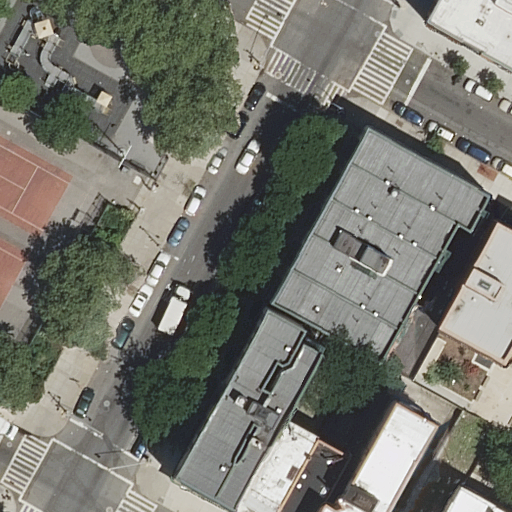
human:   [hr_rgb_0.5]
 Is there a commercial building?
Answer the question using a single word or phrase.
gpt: no

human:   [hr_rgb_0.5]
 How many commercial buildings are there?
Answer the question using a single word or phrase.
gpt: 0

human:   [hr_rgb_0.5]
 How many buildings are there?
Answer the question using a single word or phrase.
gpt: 9

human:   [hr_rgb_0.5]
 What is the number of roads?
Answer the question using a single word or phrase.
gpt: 3

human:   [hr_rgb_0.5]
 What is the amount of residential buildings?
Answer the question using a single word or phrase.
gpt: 9

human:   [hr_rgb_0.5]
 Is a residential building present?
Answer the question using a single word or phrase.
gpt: yes

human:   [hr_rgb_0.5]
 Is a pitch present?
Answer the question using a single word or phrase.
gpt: yes

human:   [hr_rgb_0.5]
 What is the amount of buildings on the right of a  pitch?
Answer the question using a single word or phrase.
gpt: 9

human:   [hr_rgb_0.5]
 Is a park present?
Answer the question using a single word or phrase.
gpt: yes

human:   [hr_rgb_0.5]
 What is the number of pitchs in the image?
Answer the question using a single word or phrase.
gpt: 2

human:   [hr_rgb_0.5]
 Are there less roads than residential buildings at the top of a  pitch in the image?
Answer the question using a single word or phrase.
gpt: no

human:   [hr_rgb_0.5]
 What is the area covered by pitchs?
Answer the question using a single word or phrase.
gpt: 681m2

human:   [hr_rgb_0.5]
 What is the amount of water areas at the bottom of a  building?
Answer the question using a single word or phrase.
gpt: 0

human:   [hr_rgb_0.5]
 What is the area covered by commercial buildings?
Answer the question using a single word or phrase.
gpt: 0m2

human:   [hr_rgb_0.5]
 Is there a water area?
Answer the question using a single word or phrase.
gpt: no

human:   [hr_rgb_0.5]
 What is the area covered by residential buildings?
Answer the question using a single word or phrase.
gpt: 2936m2

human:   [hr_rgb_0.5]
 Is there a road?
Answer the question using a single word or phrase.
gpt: yes

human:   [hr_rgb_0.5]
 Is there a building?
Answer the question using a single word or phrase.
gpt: yes

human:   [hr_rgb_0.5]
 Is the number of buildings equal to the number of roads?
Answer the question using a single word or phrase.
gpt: no

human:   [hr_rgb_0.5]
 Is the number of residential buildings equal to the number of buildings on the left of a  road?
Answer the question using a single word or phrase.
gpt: no

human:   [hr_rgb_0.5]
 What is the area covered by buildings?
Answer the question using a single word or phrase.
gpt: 2936m2

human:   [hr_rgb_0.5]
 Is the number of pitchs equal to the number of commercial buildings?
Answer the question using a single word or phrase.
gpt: no

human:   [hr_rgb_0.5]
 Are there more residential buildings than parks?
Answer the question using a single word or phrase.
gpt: yes

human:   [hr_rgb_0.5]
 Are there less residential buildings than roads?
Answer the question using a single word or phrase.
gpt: no

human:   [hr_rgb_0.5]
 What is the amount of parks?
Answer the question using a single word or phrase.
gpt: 1

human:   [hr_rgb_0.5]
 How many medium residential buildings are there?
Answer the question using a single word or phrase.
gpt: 3

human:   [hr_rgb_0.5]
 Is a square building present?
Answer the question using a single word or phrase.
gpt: no

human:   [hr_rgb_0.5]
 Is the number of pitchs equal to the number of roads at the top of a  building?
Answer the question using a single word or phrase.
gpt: no

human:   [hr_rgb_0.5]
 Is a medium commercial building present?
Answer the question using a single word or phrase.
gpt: no

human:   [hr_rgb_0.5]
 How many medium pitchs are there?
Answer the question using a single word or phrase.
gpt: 2

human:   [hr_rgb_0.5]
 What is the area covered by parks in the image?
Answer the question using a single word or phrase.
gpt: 307m2

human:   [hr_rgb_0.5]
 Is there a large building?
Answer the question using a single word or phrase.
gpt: yes

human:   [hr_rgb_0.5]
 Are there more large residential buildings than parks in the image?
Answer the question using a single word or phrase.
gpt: yes

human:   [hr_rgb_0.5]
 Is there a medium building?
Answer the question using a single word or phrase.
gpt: yes

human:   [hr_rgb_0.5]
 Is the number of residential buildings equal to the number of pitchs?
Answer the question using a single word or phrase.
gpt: no

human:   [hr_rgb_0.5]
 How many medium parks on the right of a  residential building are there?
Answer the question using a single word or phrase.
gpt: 0

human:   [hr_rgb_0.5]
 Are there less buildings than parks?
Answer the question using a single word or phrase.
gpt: no

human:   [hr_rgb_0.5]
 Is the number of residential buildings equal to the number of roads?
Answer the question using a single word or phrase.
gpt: no

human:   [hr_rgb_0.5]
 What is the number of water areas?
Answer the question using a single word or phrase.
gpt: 0

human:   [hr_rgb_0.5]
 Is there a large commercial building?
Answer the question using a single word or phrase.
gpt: no

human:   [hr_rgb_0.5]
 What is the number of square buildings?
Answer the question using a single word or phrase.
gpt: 0

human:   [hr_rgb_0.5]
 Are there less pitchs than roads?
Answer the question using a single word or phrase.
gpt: yes

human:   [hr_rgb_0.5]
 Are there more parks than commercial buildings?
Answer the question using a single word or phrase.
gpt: yes

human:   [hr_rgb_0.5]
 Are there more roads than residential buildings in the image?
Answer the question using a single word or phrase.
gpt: no

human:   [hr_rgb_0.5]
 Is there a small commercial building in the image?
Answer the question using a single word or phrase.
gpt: no

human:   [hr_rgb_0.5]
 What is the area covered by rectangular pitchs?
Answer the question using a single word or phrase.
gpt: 681m2

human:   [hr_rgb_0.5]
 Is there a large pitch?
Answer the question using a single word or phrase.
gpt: no

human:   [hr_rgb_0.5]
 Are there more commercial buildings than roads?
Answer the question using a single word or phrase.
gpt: no

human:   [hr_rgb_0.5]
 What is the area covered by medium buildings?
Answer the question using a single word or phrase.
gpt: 805m2

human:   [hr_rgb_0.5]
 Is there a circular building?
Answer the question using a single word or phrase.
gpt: no

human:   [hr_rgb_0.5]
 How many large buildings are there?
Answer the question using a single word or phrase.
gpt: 2

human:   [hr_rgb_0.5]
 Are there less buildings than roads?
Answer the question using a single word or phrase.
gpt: no

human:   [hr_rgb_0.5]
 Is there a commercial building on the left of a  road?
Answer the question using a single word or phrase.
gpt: no

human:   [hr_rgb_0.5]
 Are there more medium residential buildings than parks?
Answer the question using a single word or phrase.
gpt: yes

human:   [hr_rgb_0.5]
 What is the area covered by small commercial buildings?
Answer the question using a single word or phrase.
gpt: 0m2

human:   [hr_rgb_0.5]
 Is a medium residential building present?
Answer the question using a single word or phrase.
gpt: yes

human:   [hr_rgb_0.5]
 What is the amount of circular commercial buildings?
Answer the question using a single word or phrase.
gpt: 0

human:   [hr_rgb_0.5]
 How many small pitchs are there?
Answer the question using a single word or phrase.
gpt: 0

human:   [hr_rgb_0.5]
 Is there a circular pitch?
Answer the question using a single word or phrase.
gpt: no

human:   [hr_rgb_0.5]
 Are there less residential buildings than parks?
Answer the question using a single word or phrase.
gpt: no

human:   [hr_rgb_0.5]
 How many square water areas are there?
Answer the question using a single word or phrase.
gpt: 0

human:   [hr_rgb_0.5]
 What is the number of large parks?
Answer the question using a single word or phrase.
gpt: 0

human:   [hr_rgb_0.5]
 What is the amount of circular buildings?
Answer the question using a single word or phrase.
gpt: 0

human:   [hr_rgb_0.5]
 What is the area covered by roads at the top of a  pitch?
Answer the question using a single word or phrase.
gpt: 0m2